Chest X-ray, PA view. Patient: 21 years old, sex F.
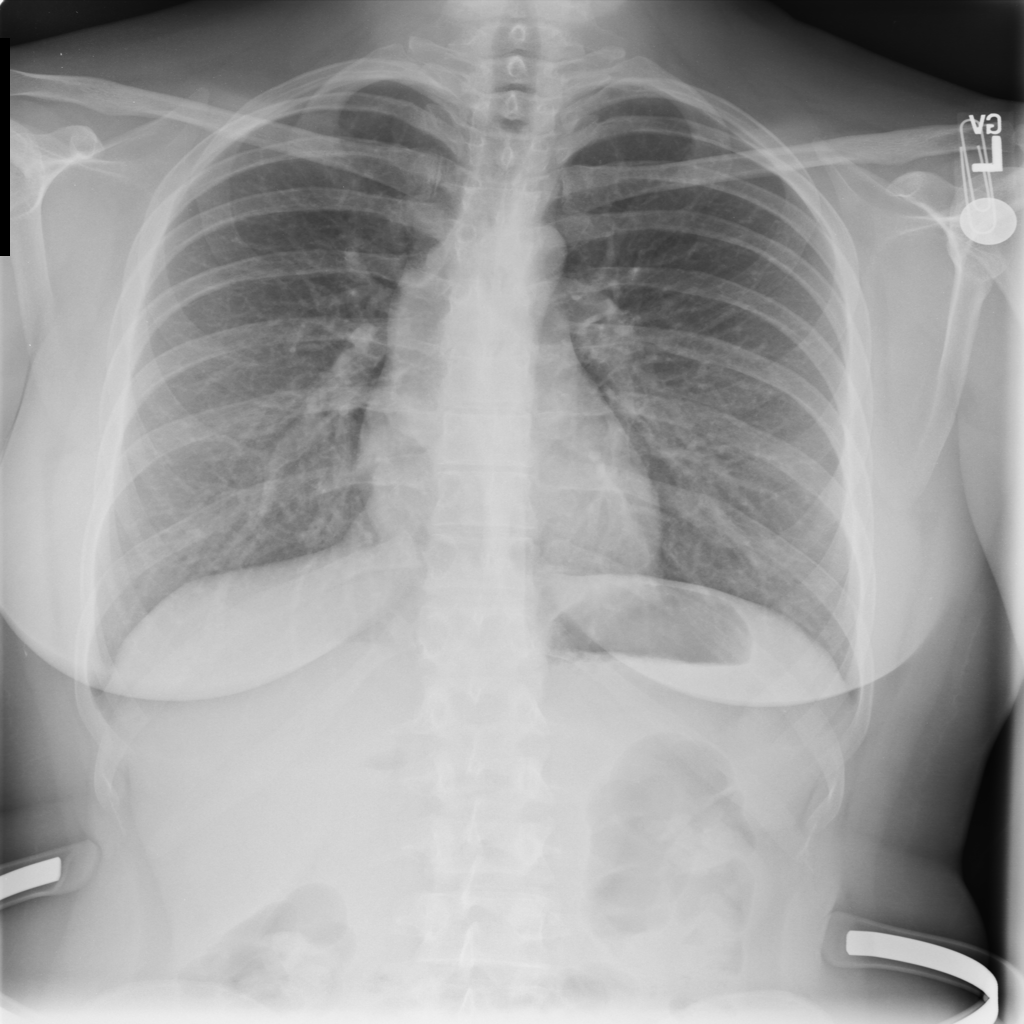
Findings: No Finding